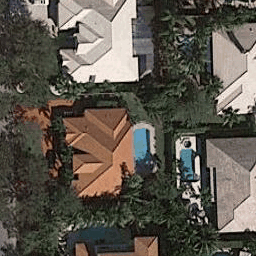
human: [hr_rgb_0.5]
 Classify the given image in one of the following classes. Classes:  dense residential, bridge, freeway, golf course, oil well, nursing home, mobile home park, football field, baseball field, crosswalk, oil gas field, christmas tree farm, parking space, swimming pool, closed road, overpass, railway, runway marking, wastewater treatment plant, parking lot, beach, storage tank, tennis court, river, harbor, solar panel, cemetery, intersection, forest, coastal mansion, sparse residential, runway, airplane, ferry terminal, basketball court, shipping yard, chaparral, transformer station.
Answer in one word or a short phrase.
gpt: coastal mansion